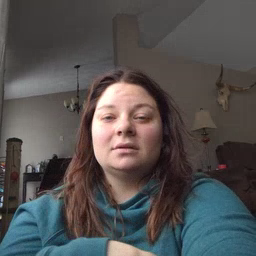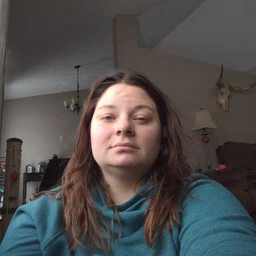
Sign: gift